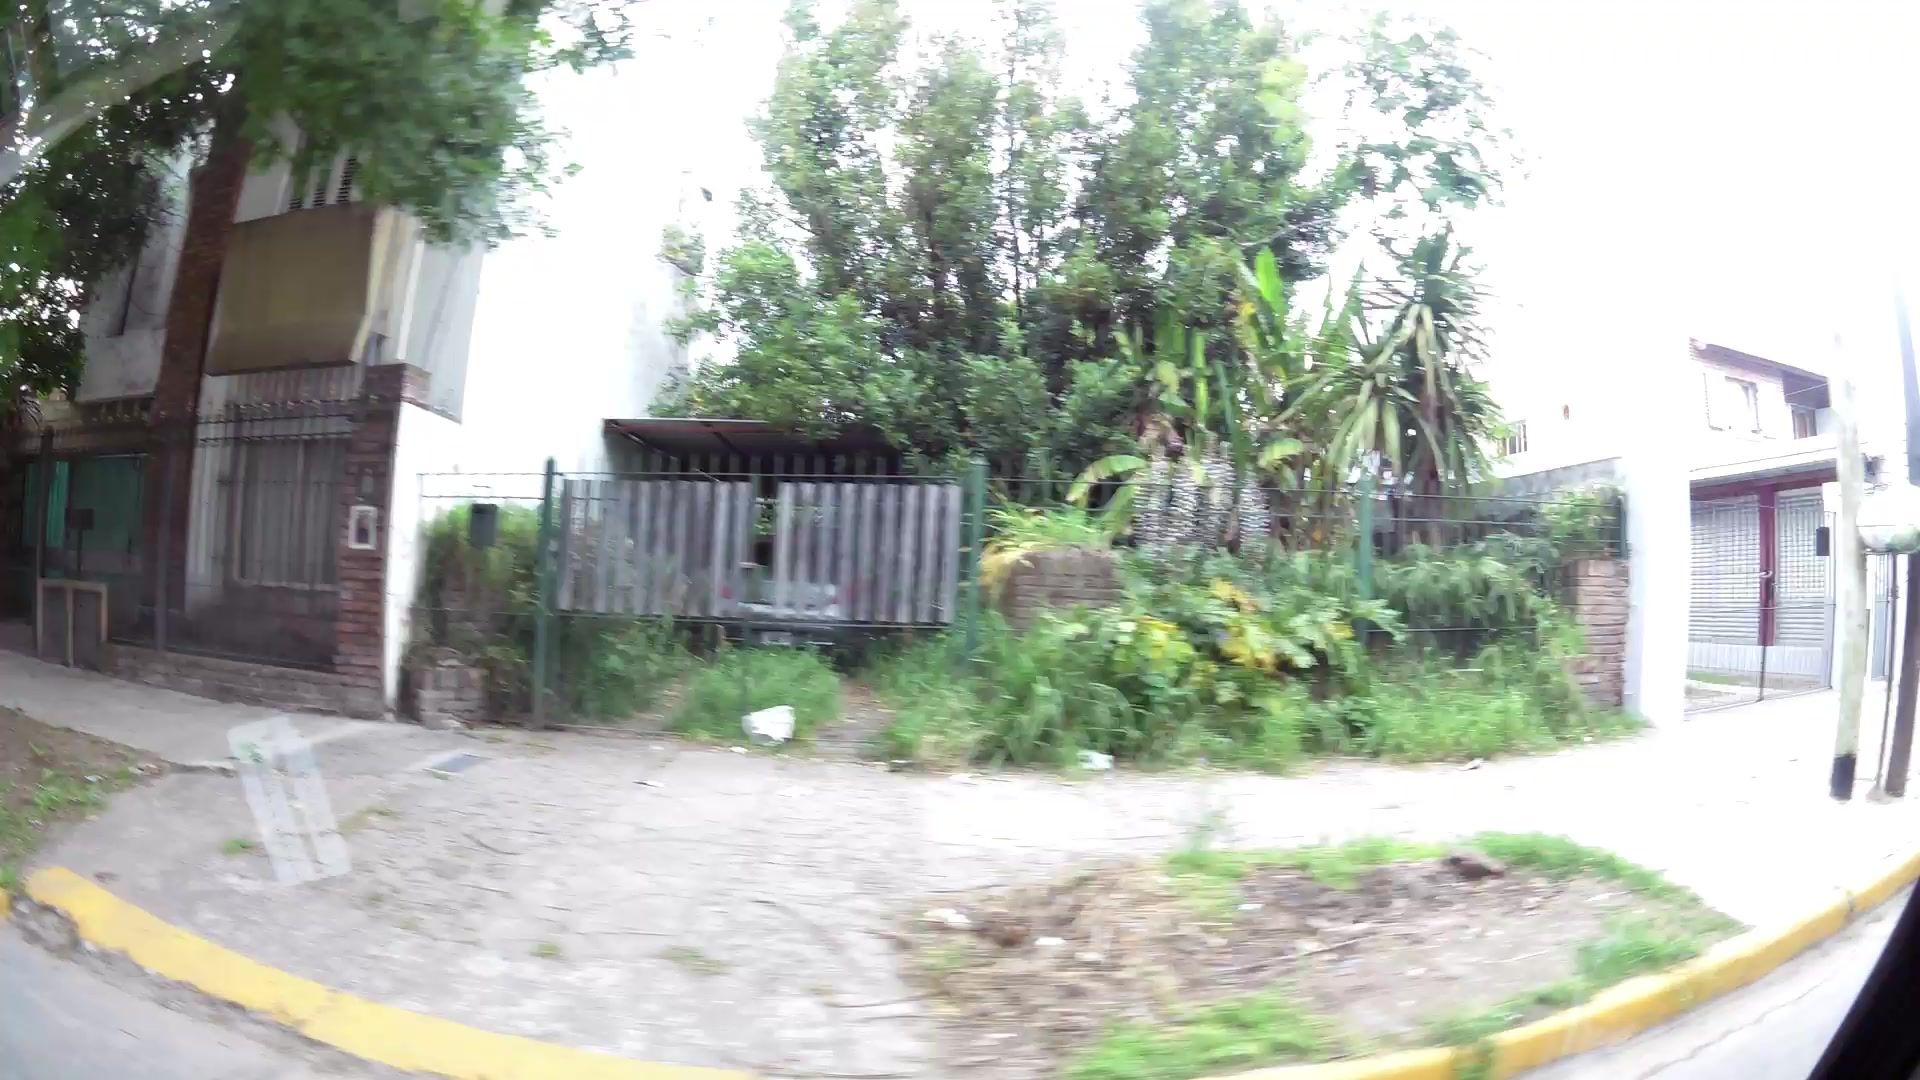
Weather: clear
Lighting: day
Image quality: slightly poor
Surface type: walking surface
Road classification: tertiary
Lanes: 2.0
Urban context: urban centre
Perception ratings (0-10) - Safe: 2.05, Lively: 4.66, Beautiful: 3.47, Boring: 3.57, Depressing: 4.61, Wealthy: 3.52